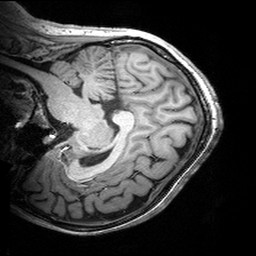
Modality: T1w
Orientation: sagittal
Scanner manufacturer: siemens
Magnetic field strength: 3 T
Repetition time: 2.53 s
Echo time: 0.00299 s